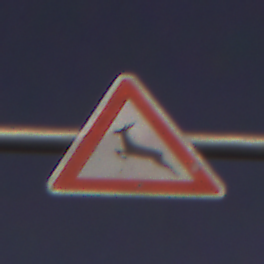
Verkehrszeichen: WildwechselRechts
Umgebung: Outdoor, Suburban
Tageszeit: Night
Wetter: PartlyCloudy
Licht: Artificial
Jahreszeit: NotSpecified
Kontrast: HighContrast